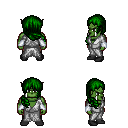
a pixel art fantasy rpg character, male body template, orc, green skin, white robe, gold greaves, green right-swept hairstyle, white cloth bracers, black shoes, four views (front, back, left, right), 2x2 character sprite sheet, small pixel art, hard edges, no anti-aliasing